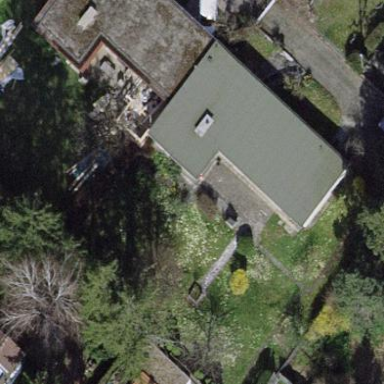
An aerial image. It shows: Garden surrounded by fence.